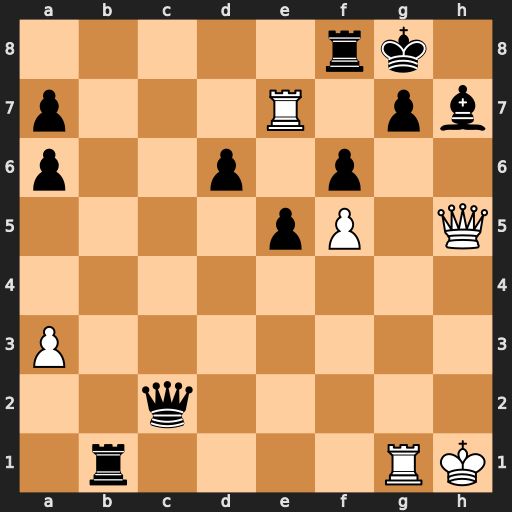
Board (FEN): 5rk1/p3R1pb/p2p1p2/4pP1Q/8/P7/2q5/1r4RK
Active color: w
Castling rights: -
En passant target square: -
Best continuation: Rxg7+ Kh8 Qxh7#